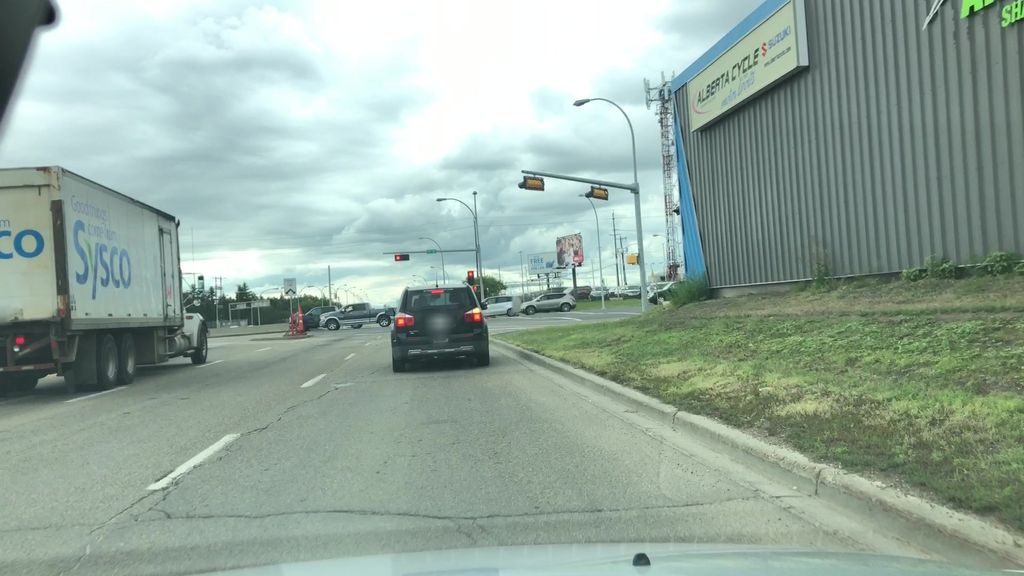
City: edmonton